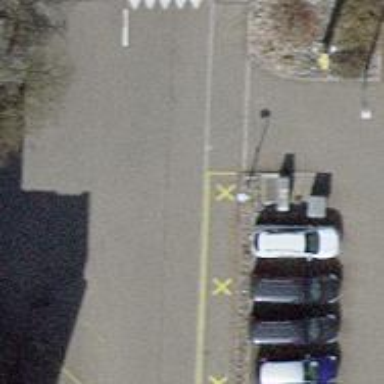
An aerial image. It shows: Charging station.